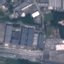
Land use / land cover: Industrial